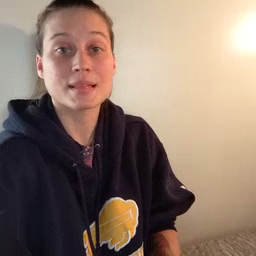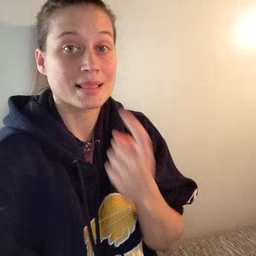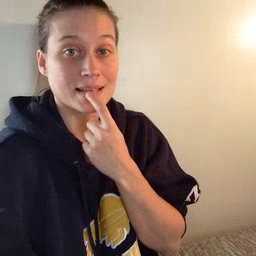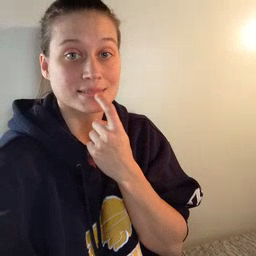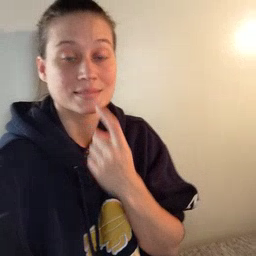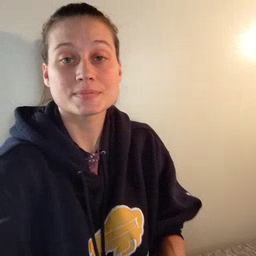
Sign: glasswindow